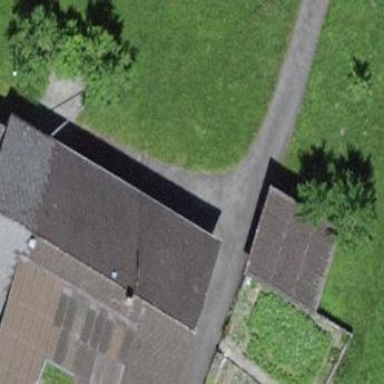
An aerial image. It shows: Farm building.